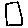
Label: square